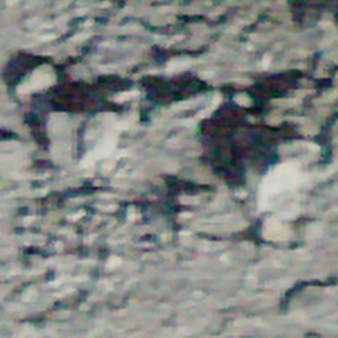
Label: bouldering_area